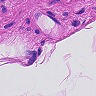
Metastatic tissue present: no